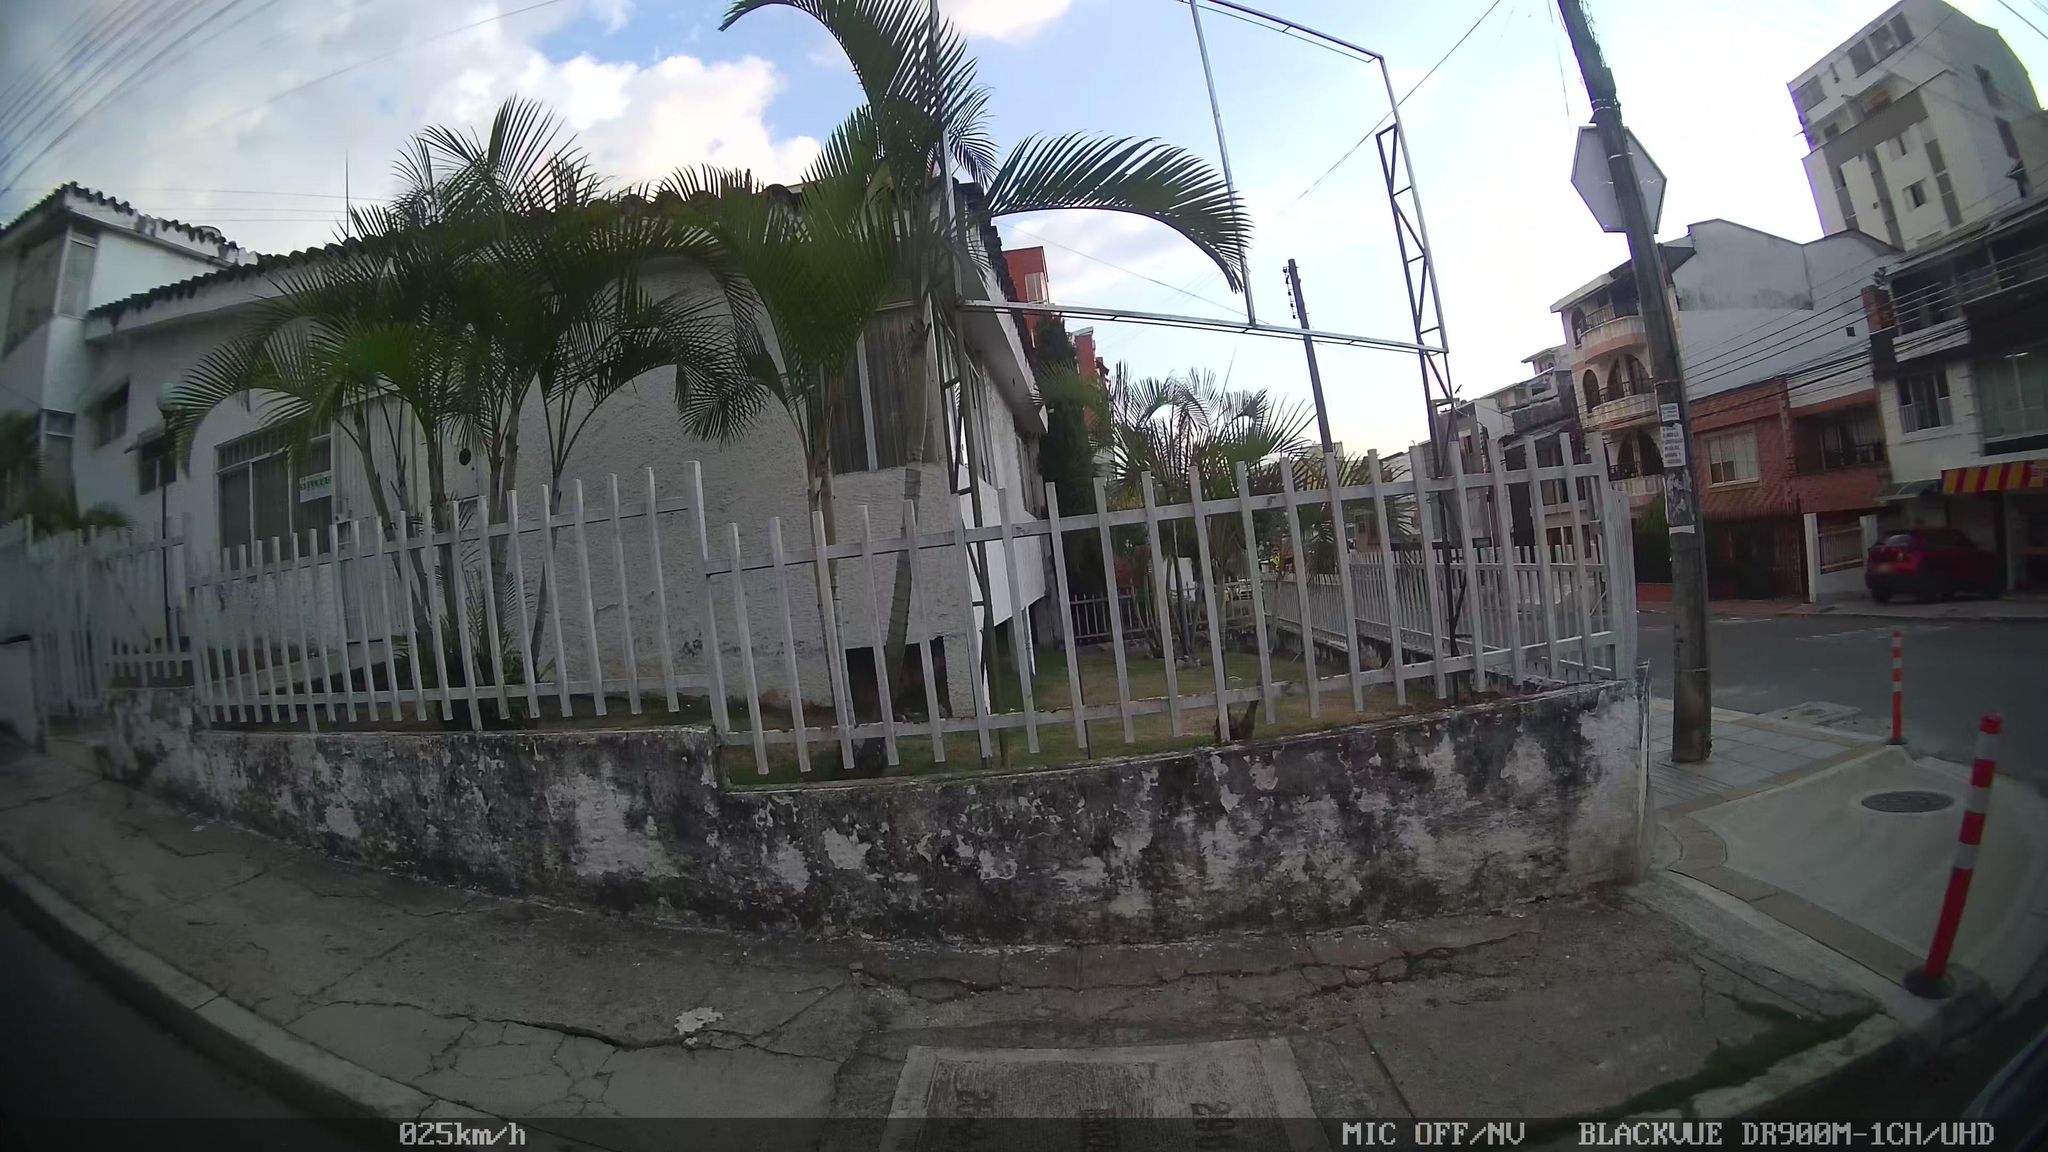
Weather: snowy
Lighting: day
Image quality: good
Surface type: walking surface
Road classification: residential
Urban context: urban centre
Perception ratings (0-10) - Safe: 2.52, Lively: 2.51, Beautiful: 2.9, Boring: 6.21, Depressing: 8.48, Wealthy: 2.88